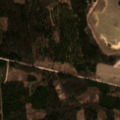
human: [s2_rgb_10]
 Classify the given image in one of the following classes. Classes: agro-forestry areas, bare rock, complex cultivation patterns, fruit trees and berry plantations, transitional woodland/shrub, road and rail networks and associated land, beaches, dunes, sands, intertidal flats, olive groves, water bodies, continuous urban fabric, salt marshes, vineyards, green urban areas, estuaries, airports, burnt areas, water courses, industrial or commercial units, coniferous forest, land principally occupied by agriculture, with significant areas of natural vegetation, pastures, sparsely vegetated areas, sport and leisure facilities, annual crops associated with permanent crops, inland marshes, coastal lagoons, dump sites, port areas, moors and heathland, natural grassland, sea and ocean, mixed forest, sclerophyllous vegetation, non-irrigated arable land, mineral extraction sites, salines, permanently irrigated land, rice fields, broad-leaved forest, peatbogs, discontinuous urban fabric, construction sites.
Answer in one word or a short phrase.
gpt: non-irrigated arable land, coniferous forest, mixed forest, transitional woodland/shrub